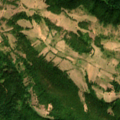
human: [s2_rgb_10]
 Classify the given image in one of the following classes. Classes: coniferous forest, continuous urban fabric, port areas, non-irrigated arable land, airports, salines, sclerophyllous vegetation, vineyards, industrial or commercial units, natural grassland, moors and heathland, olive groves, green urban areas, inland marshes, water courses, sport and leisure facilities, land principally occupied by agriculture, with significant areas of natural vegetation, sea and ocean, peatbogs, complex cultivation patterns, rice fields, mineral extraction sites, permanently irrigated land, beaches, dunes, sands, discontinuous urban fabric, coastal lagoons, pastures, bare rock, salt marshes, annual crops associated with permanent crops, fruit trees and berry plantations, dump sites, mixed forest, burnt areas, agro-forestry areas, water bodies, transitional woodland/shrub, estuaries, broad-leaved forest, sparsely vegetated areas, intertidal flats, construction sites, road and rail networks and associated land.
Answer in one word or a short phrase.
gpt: land principally occupied by agriculture, with significant areas of natural vegetation, broad-leaved forest, coniferous forest, natural grassland, transitional woodland/shrub